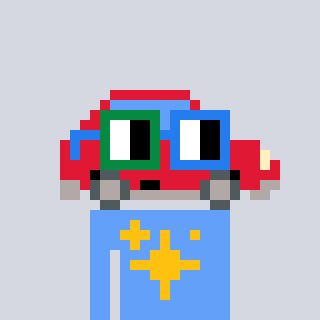
a pixel art character with square green and blue glasses, a car-shaped head and a blue-colored body on a cool background